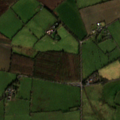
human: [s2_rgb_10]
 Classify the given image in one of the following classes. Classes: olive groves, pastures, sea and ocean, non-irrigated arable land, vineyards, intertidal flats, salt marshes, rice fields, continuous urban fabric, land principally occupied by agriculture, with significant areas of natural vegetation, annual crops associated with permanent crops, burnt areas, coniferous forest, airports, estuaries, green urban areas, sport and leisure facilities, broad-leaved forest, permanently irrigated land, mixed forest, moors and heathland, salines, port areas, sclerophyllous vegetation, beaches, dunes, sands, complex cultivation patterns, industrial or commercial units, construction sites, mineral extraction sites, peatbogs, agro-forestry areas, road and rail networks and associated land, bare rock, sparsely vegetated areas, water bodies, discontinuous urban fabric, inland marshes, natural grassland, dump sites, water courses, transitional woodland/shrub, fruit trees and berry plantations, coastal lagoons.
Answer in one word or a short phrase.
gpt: non-irrigated arable land, pastures